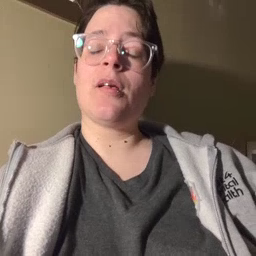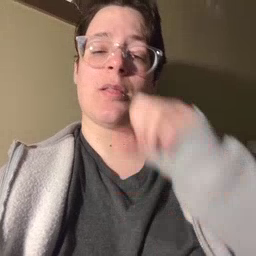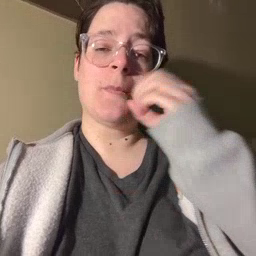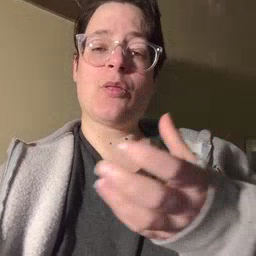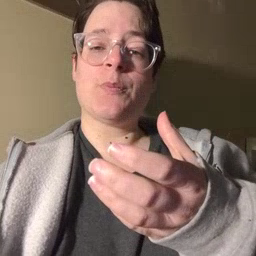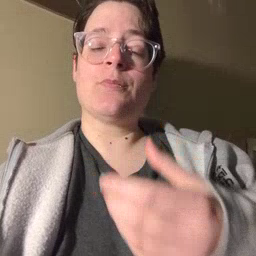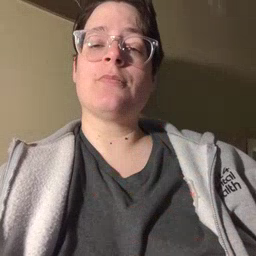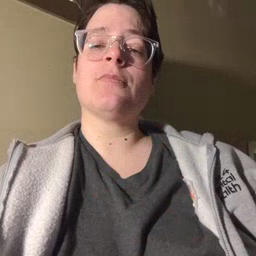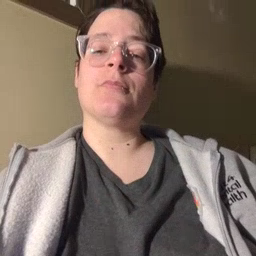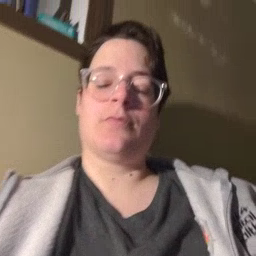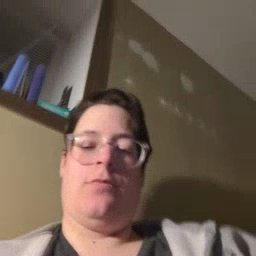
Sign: balloon